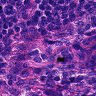
Metastatic tissue present: no